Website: walmart
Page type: billing-address
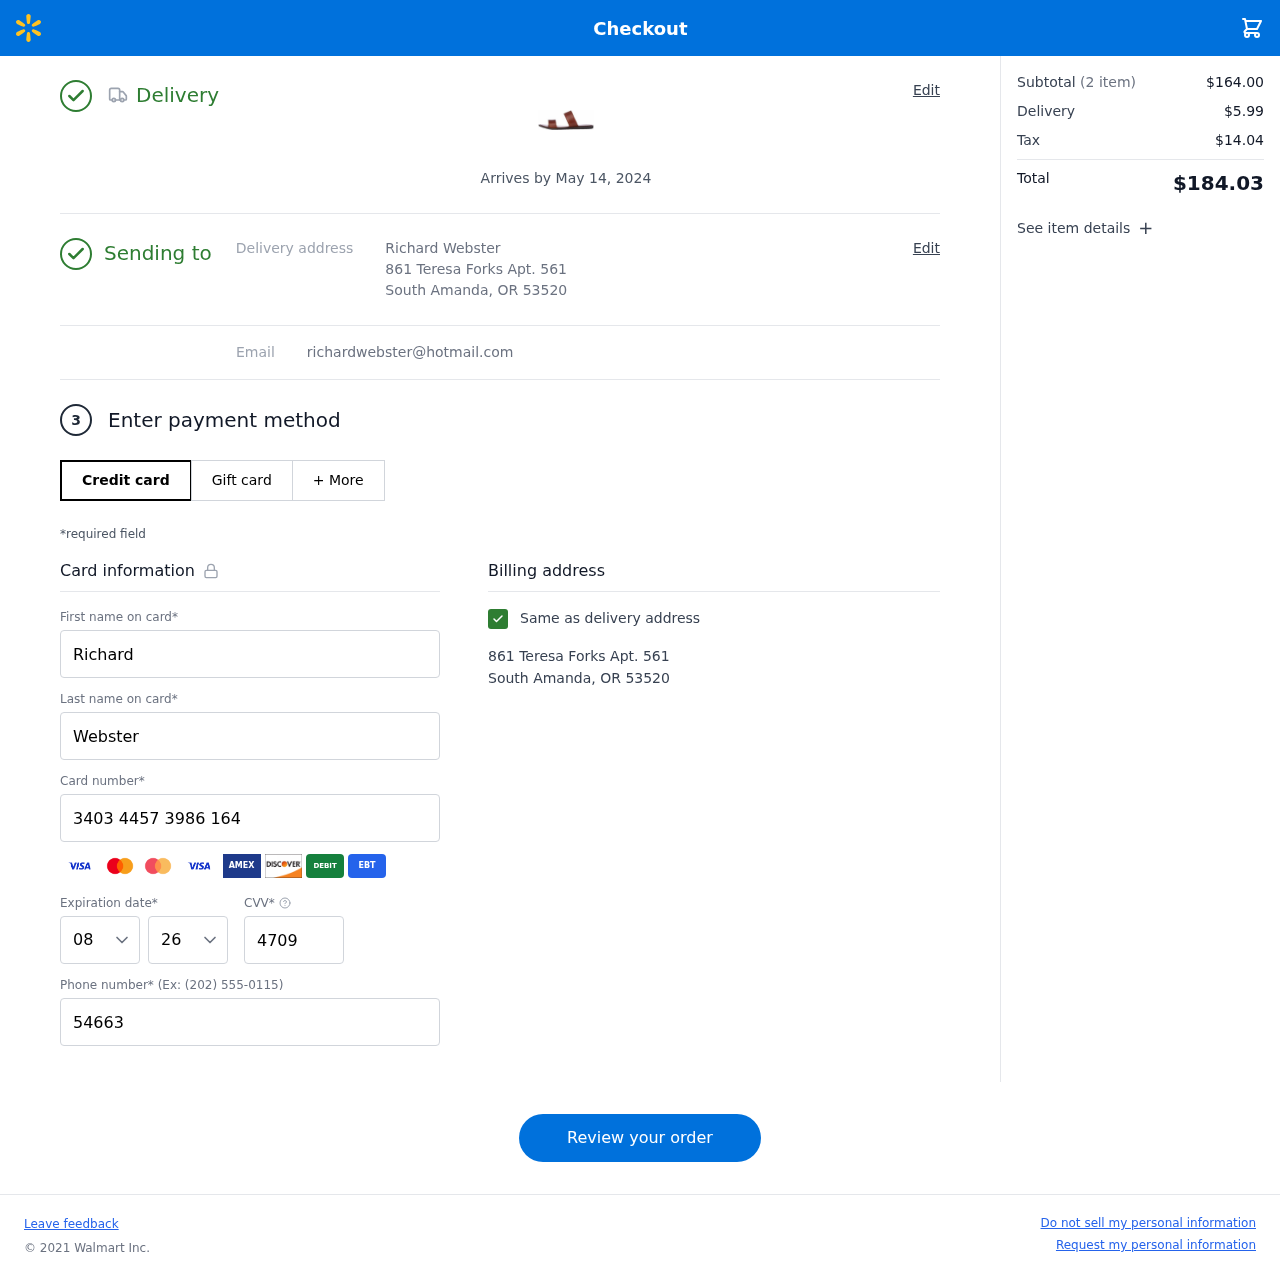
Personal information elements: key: PII_CARD_CVV
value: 4709
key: PII_CARD_EXPIRY_MONTH
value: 08
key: PII_CARD_EXPIRY_YEAR
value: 26
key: PII_CARD_NUMBER
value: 3403 4457 3986 164
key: PII_EMAIL
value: richardwebster@hotmail.com
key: PII_FIRSTNAME
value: Richard
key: PII_FULLNAME
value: Richard Webster
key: PII_LASTNAME
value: Webster
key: PII_PHONE
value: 5466336354
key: PII_STREET
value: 861 Teresa Forks Apt. 561
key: PII_CITY_STATE_ZIP
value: South Amanda, OR 53520
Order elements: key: ORDER_DELIVERY_DATE
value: Arrives by May 14, 2024
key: ORDER_NUM_ITEMS
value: (2 item)
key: ORDER_SUBTOTAL
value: $164.00
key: ORDER_SHIPPING_COST
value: $5.99
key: ORDER_TAX
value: $14.04
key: ORDER_TOTAL
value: $184.03